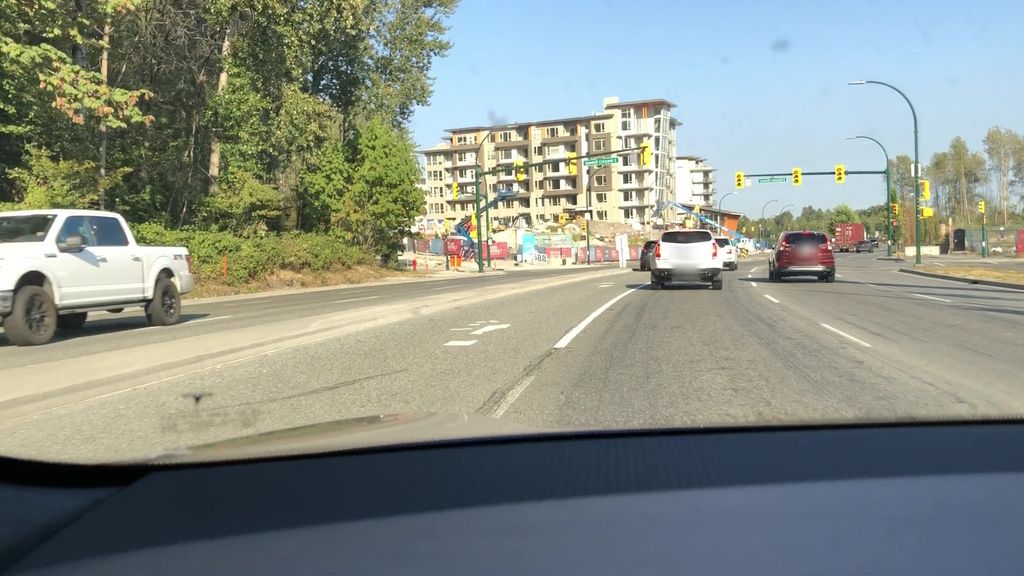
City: vancouver